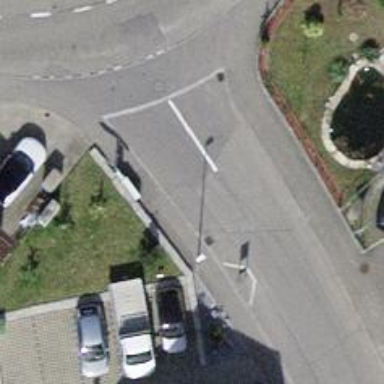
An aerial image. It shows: Traffic calming feature called choker.